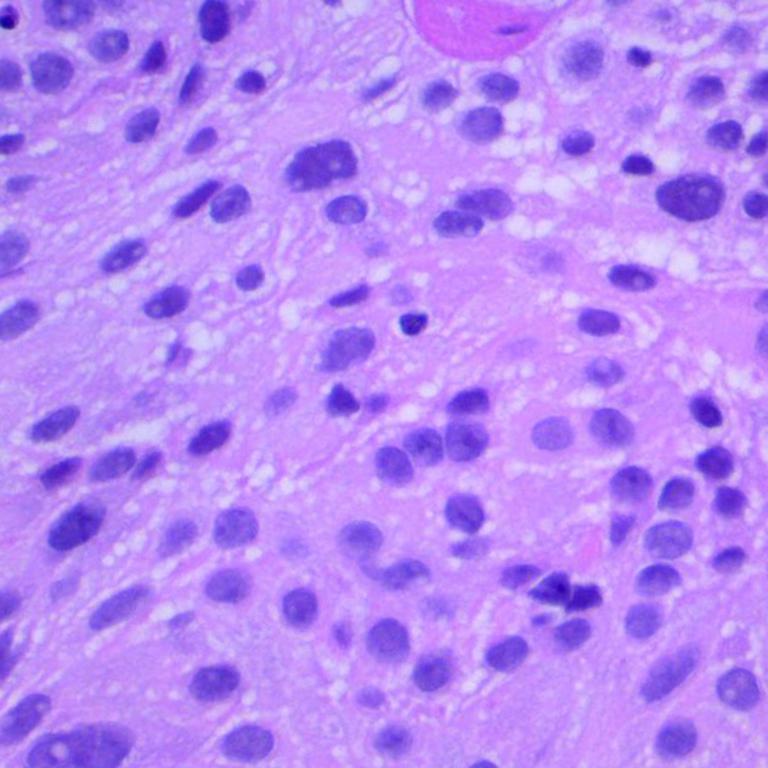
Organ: lung
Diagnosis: squamous carcinomas